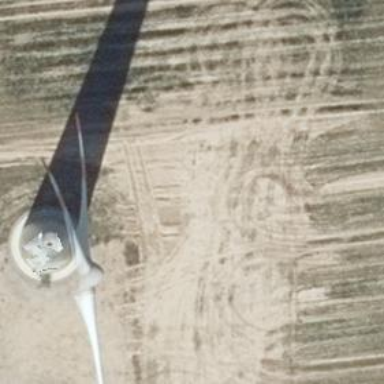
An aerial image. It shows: Wind generator using horizontal axis wind turbines.